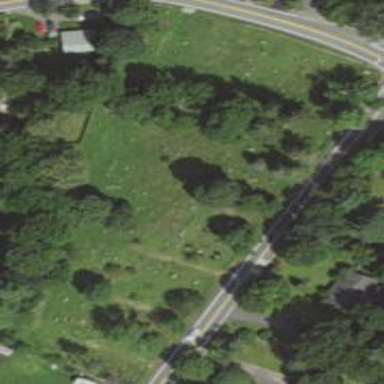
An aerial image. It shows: Ancient cemetery with graves. The area is designated as graveyard and holds historical significance.